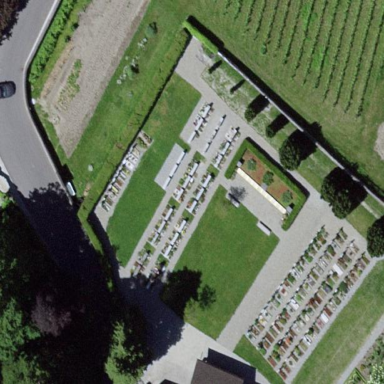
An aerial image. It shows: Cemetery.